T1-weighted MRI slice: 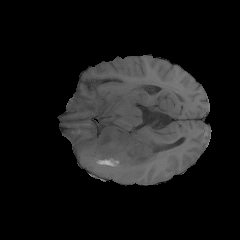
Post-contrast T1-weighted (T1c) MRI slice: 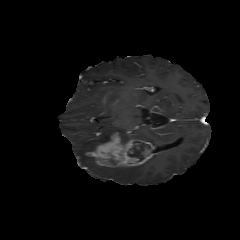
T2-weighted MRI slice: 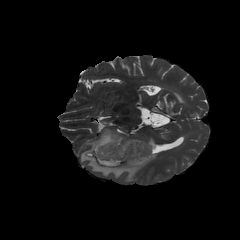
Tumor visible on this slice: yes